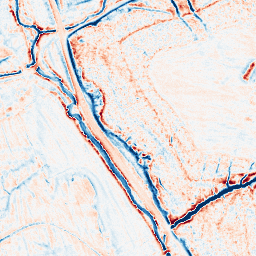
Category: edge_preserving
Decomposition family: anisotropic_diffusion
Decomposition parameters: iterations: 20
kappa: 50
gamma: 0.15
Upsampling method: bspline
Upsampling parameters: scale: 8
Upsampling scale: 8